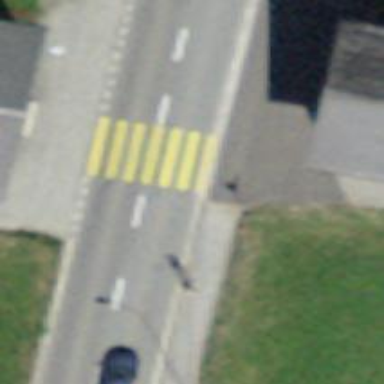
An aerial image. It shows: Marked crossing on the road.